Question: I'm getting a stackverflow error while executing InvokeRequired.
System.StackOverflowException was unhandled

How to fix it?
There is no info i View Details.
FIXED VERSION:
'''
public DialogResult ShowMessage(string msg, string caption, MessageBoxButtons buttons)
{
if (InvokeRequired)
{
Func<DialogResult> m = () => MessageBox.Show(msg, caption, buttons);
return (DialogResult)Invoke(m);
}
else
{
return MessageBox.Show(msg, caption, buttons);
}
}
'''
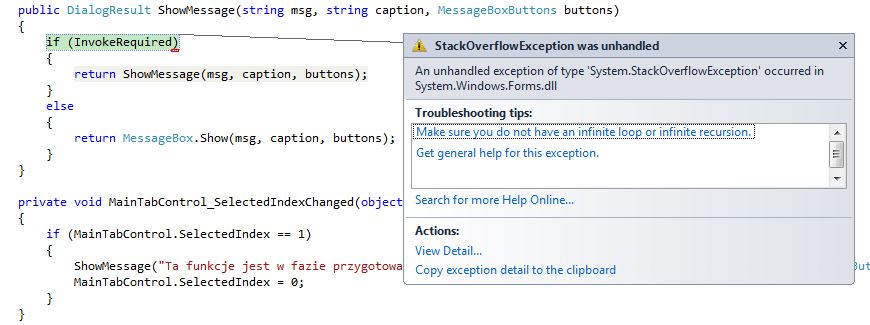
Answer: It's because when 'InvokeRequired' is true, you call the exact same method again and again. You need to use <URL> in order to get the method scheduled to run on the UI thread. In this case, 'InvokeRequired' will be false, and your code will run into the 'if' branch where you actually show the dialog.
Change your code to something along the lines of:
'''
if(InvokeRequired)
{
Func<DialogResult> showMsg = () => ShowMessage(msg, caption, buttons);
return (DialogResult)Invoke(showMsg);
}
'''